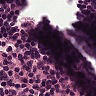
Metastatic tissue present: no